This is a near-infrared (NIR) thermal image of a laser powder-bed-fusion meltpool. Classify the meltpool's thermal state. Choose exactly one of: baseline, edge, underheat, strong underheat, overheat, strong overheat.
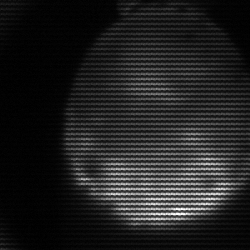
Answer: edge